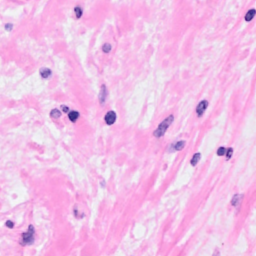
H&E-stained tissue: Breast